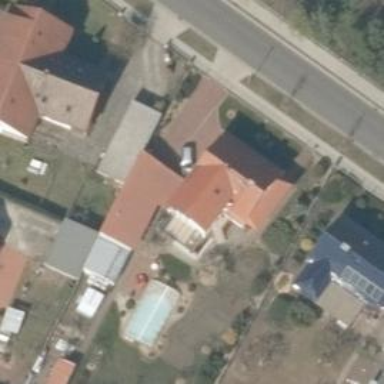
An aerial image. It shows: Residential building.